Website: apple
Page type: account-selection
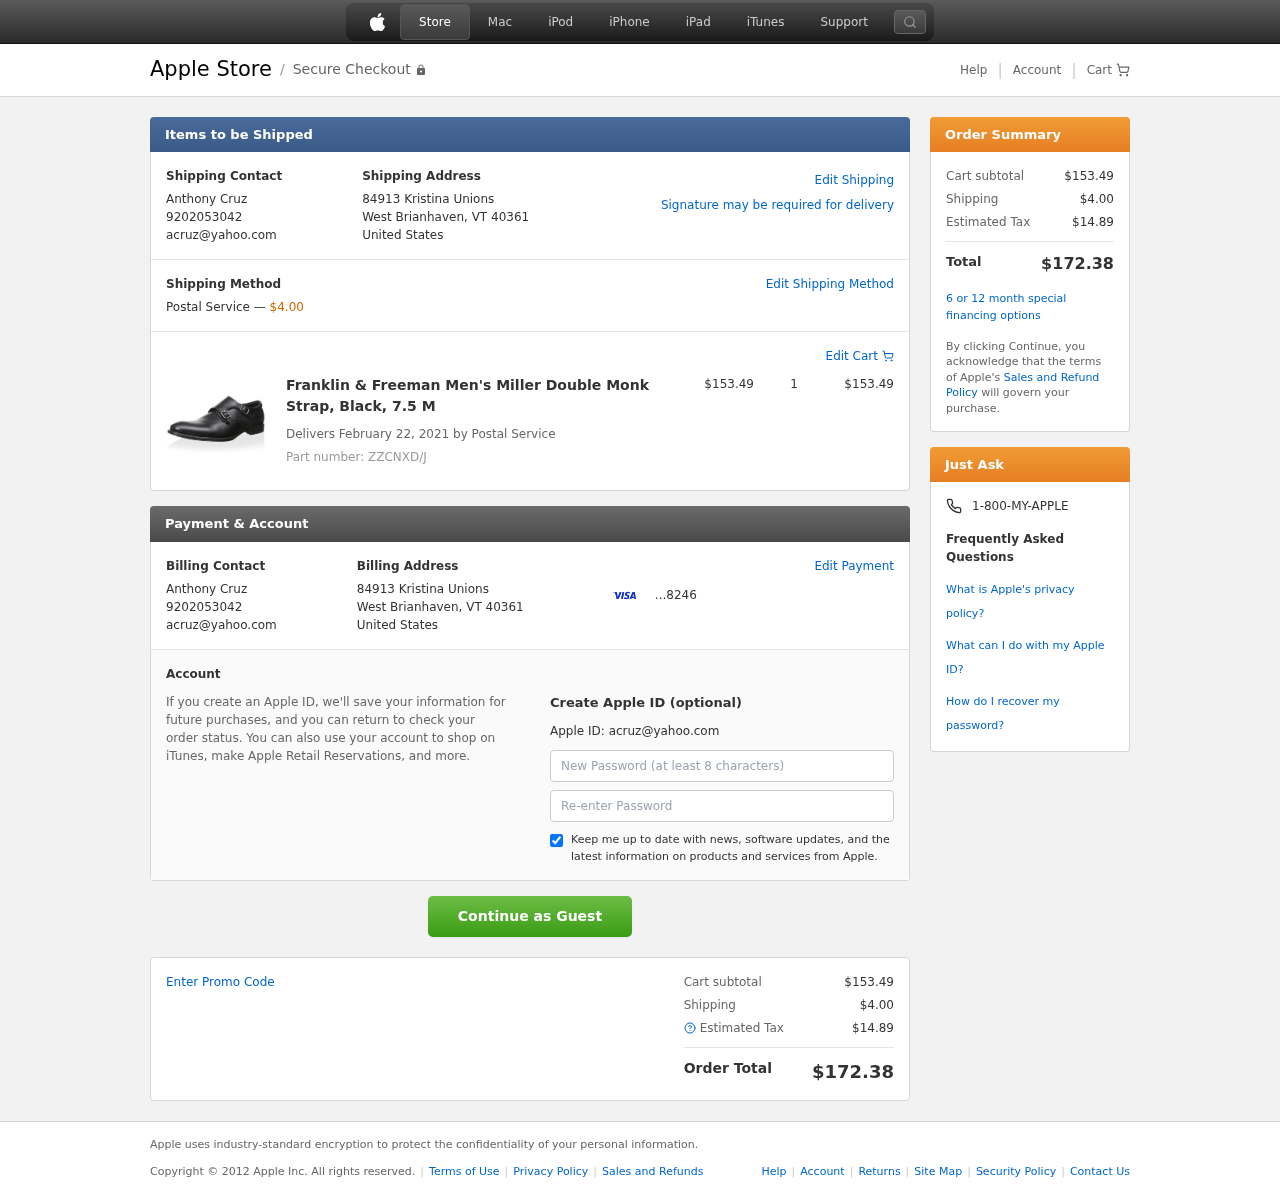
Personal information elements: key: PII_CARD_LAST4
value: ...8246
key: PII_CITY_STATE_ZIP
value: West Brianhaven, VT 40361
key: PII_COUNTRY
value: United States
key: PII_EMAIL
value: acruz@yahoo.com
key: PII_FULLNAME
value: Anthony Cruz
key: PII_PHONE
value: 9202053042
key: PII_STREET
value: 84913 Kristina Unions
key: PII_FIRSTNAME
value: Anthony
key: PII_LASTNAME
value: Cruz
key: PII_FULLNAME2
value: Anthony Cruz
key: PII_FULLNAME3
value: Anthony Cruz
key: PII_FIRSTNAME2
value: Anthony
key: PII_FIRSTNAME3
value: Anthony
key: PII_LASTNAME2
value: Cruz
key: PII_LASTNAME3
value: Cruz
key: PII_FIRSTNAME_DERIVED
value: Anthony
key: PII_LASTNAME_DERIVED
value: Cruz
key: PII_FULLNAME_DERIVED
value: Anthony Cruz
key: PII_NAME_FULL_DERIVED
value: Anthony Cruz
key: PII_PHONE_LINE
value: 3042
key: PII_PHONE_SUFFIX
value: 3042
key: PII_PHONE2
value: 9202053042
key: PII_PHONE3
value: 9202053042
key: PII_PHONE_NUMERIC
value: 9202053042
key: PII_PHONE_LINE_NUMERIC
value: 3042
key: PII_PHONE_SUFFIX_NUMERIC
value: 3042
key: PII_PHONE2_NUMERIC
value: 9202053042
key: PII_PHONE3_NUMERIC
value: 9202053042
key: PII_PHONE_DIGITS
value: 9202053042
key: PII_PHONE_LAST4
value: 3042
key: PII_EMAIL2
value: acruz@yahoo.com
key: PII_EMAIL3
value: acruz@yahoo.com
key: PII_CITY
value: West Brianhaven
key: PII_STATE_ABBR
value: VT
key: PII_POSTCODE
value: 40361
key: PII_POSTCODE_FULL
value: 40361
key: PII_CITY_STATE
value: West Brianhaven, VT
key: PII_POSTCODE_NUMERIC
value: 40361
Product elements: key: PRODUCT1_NAME
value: Franklin & Freeman Men's Miller Double Monk Strap, Black, 7.5 M
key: PRODUCT1_PRICE
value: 153.49
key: PRODUCT1_QUANTITY
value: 1
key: PRODUCT_PART_NUMBER
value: Part number: ZZCNXD/J
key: PRODUCT_TOTAL
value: $153.49
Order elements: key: ORDER_SHIPPING_COST
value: $4.00
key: ORDER_DELIVERY_DATE
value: Delivers February 22, 2021 by Postal Service
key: ORDER_SUBTOTAL
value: $153.49
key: ORDER_TAX
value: $14.89
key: ORDER_TOTAL
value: $172.38